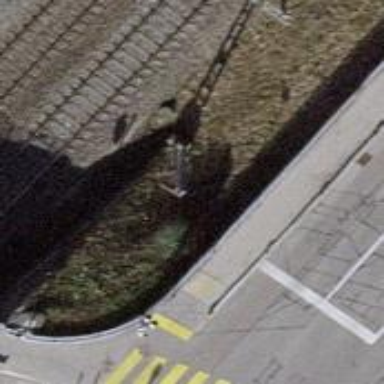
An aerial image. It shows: Power pole.